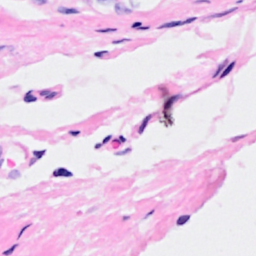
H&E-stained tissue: Breast